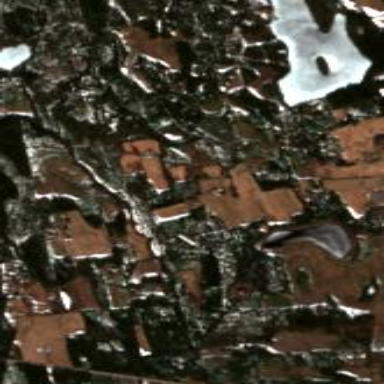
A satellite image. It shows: Picturesque farmland scene.